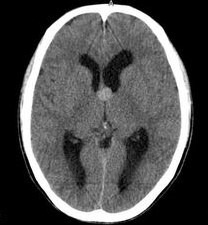
Label: notumor